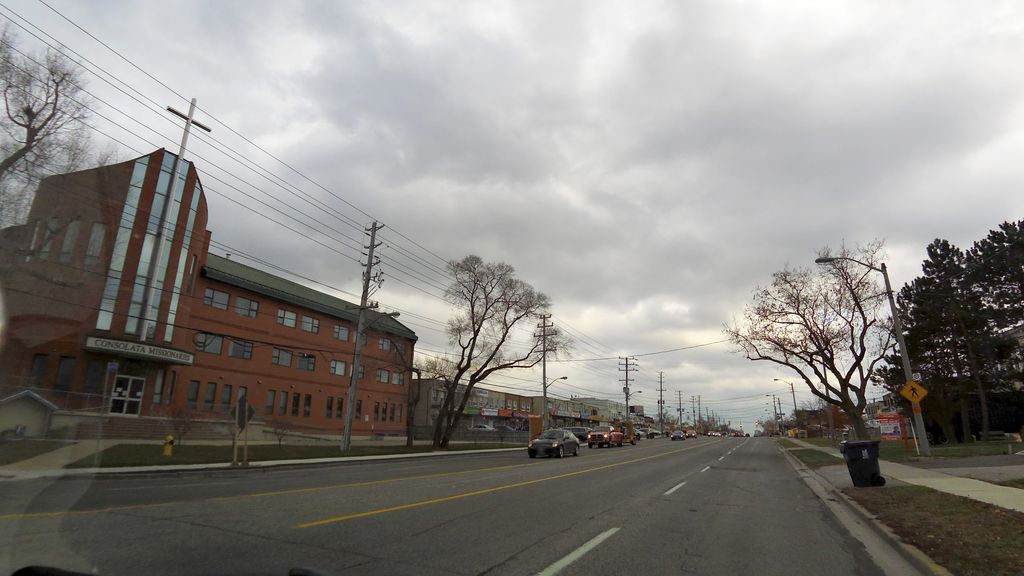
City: toronto